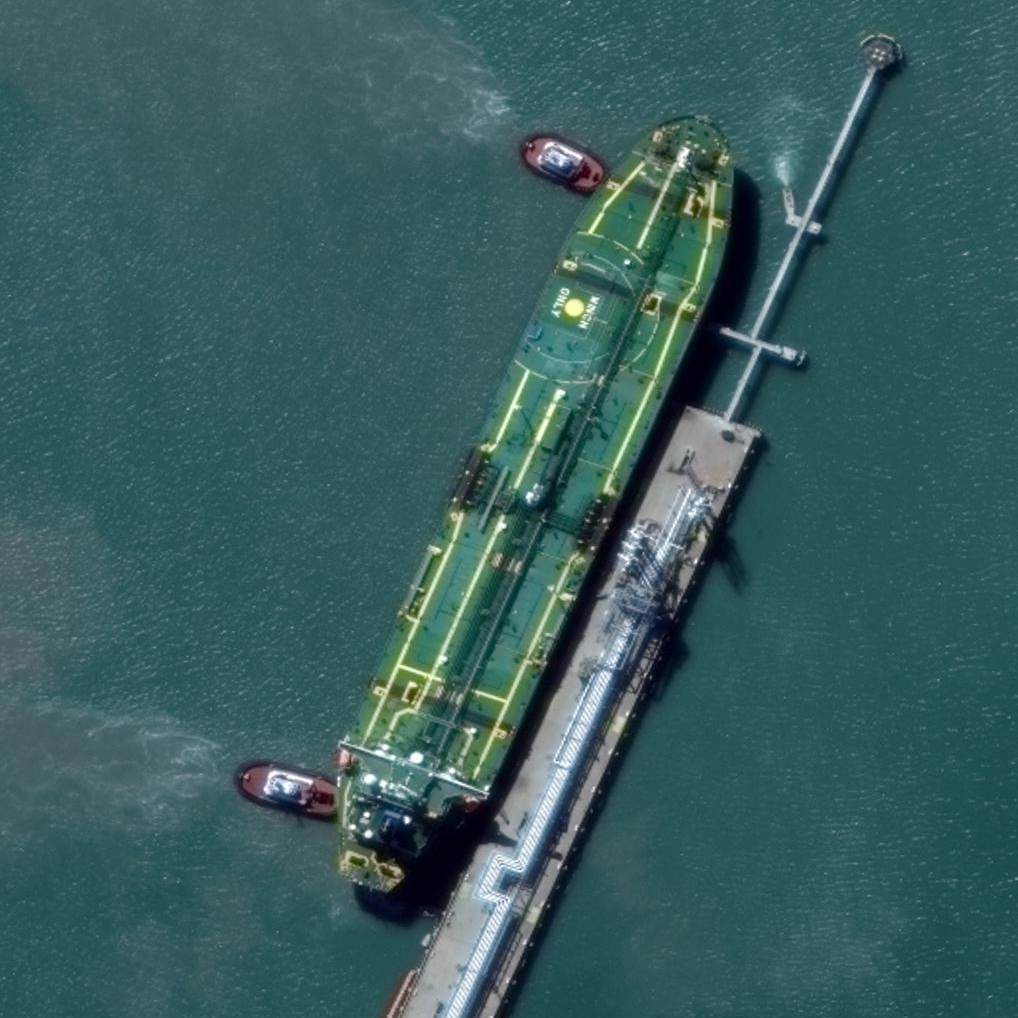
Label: Tank_ship